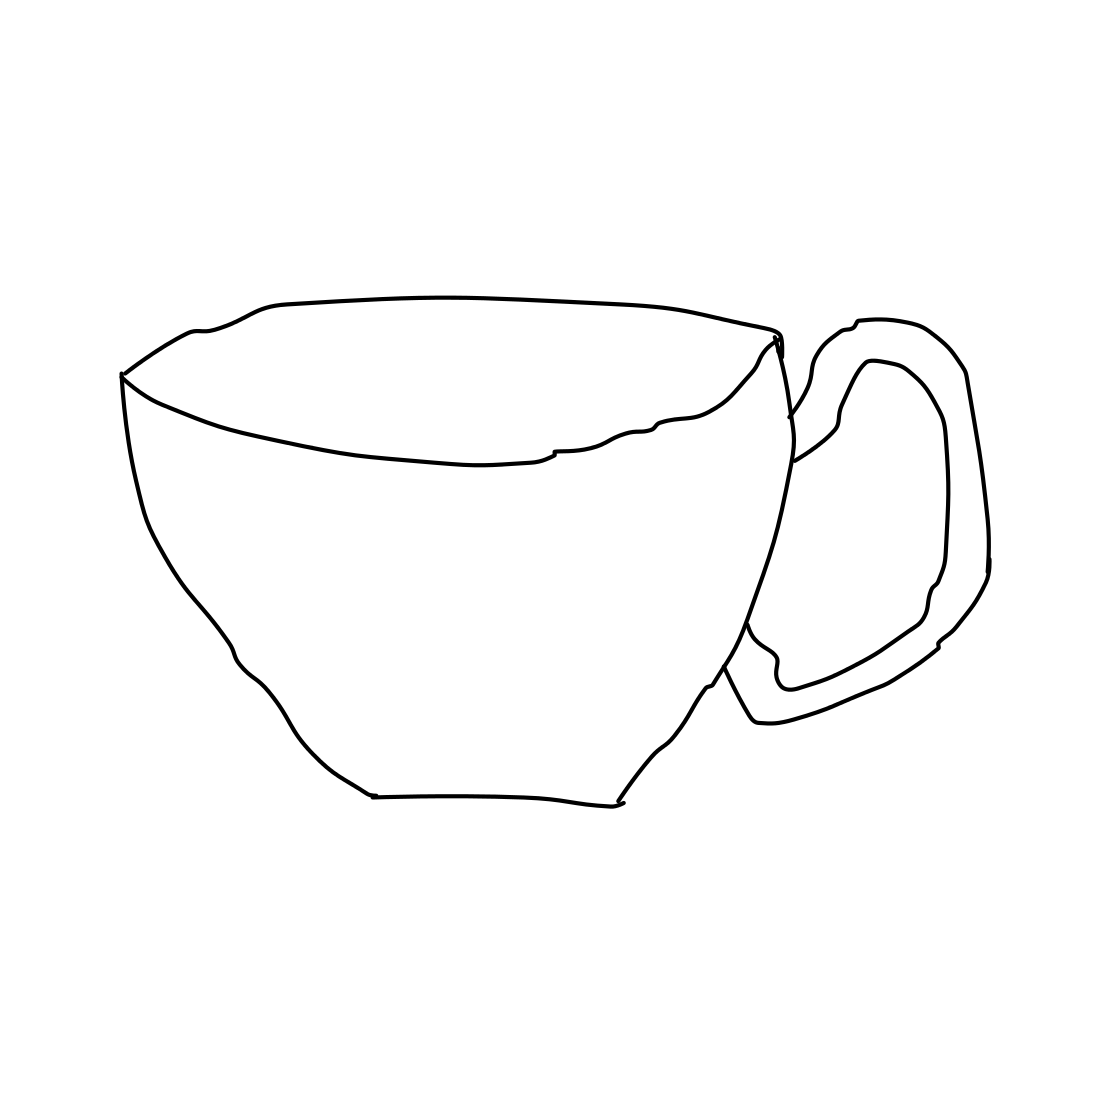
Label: cup